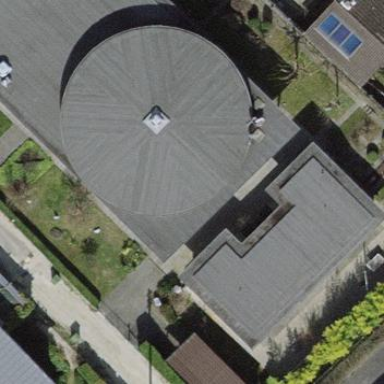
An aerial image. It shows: View of roof of building.